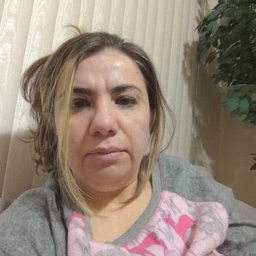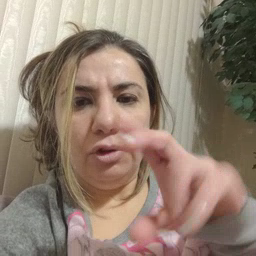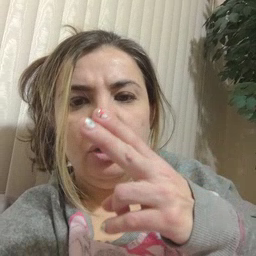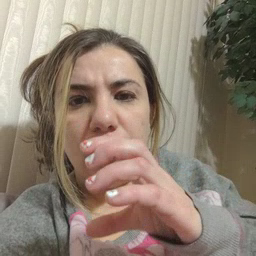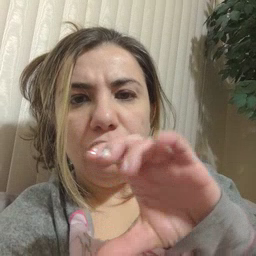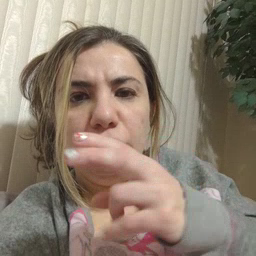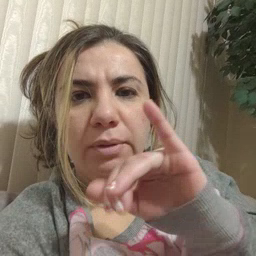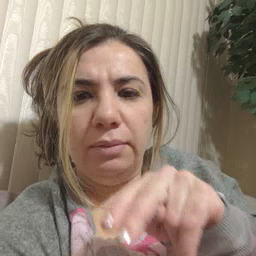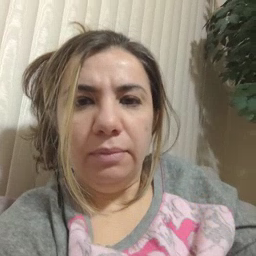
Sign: chin